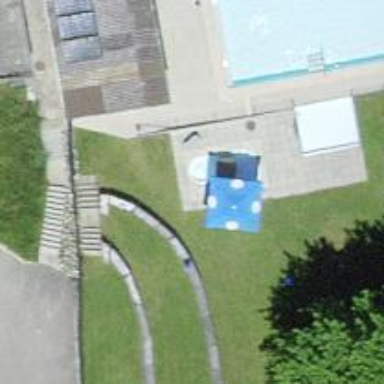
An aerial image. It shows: Sports centre focused on swimming activities.